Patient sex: M
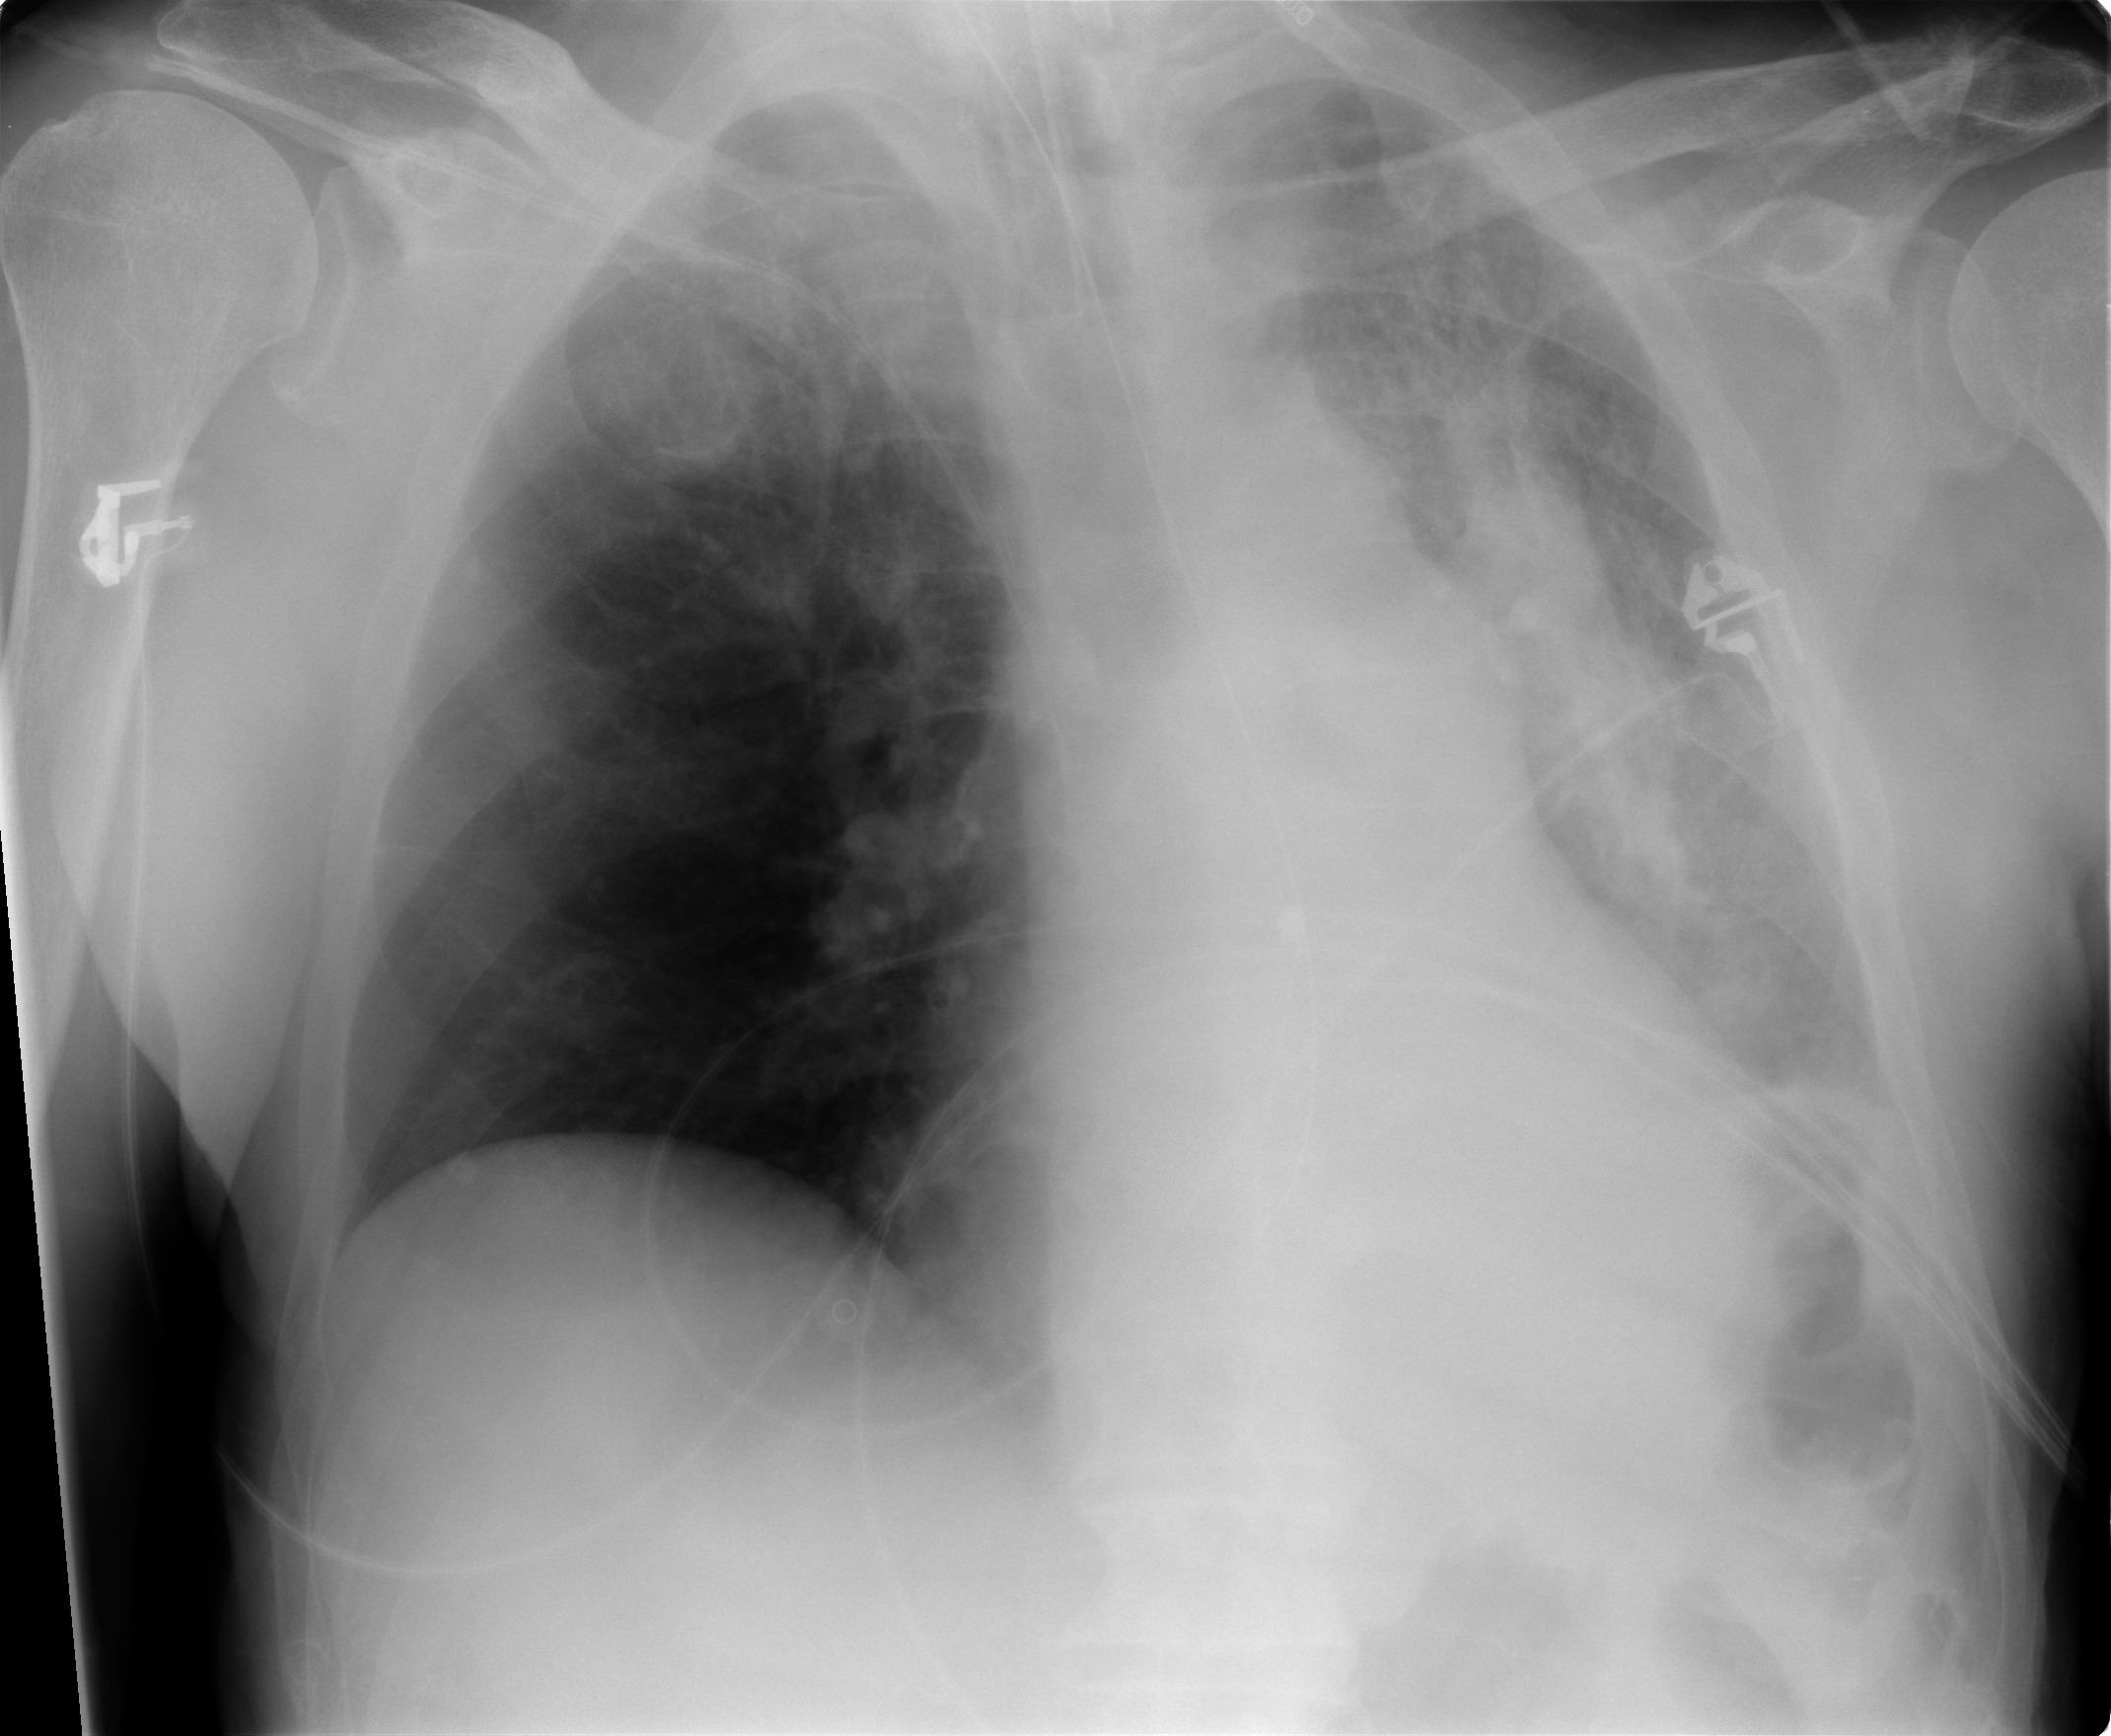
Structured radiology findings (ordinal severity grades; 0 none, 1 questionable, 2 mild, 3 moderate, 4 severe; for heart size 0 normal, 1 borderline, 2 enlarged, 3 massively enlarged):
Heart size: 2
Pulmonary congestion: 0
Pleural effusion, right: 0
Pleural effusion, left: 0
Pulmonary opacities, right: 0
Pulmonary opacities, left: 2
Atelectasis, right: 0
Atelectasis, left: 3